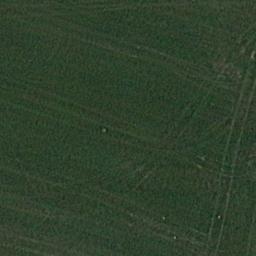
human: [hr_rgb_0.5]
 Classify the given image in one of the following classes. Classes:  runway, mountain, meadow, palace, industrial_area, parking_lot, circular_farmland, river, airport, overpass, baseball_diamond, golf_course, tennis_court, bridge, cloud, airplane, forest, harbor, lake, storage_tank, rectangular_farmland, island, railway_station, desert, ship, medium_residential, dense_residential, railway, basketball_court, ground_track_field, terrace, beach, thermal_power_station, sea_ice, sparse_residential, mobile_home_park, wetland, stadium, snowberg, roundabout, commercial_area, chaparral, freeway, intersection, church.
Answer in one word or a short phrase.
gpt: meadow